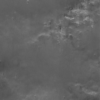
Label: not_dusty